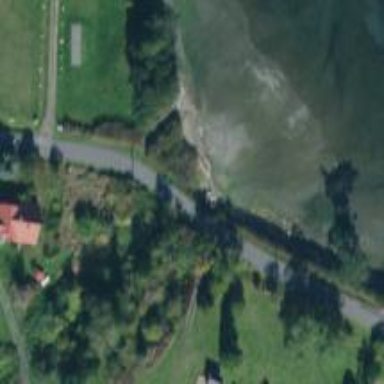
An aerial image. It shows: Culvert serving as support for the bridge.